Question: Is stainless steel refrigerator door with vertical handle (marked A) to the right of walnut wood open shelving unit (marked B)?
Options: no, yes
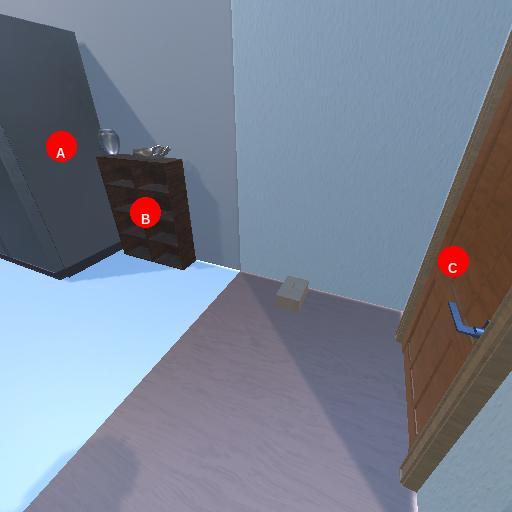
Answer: no